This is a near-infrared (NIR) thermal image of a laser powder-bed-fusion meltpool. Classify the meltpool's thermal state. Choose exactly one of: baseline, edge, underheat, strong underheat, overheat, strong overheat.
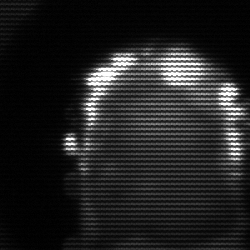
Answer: baseline